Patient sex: F
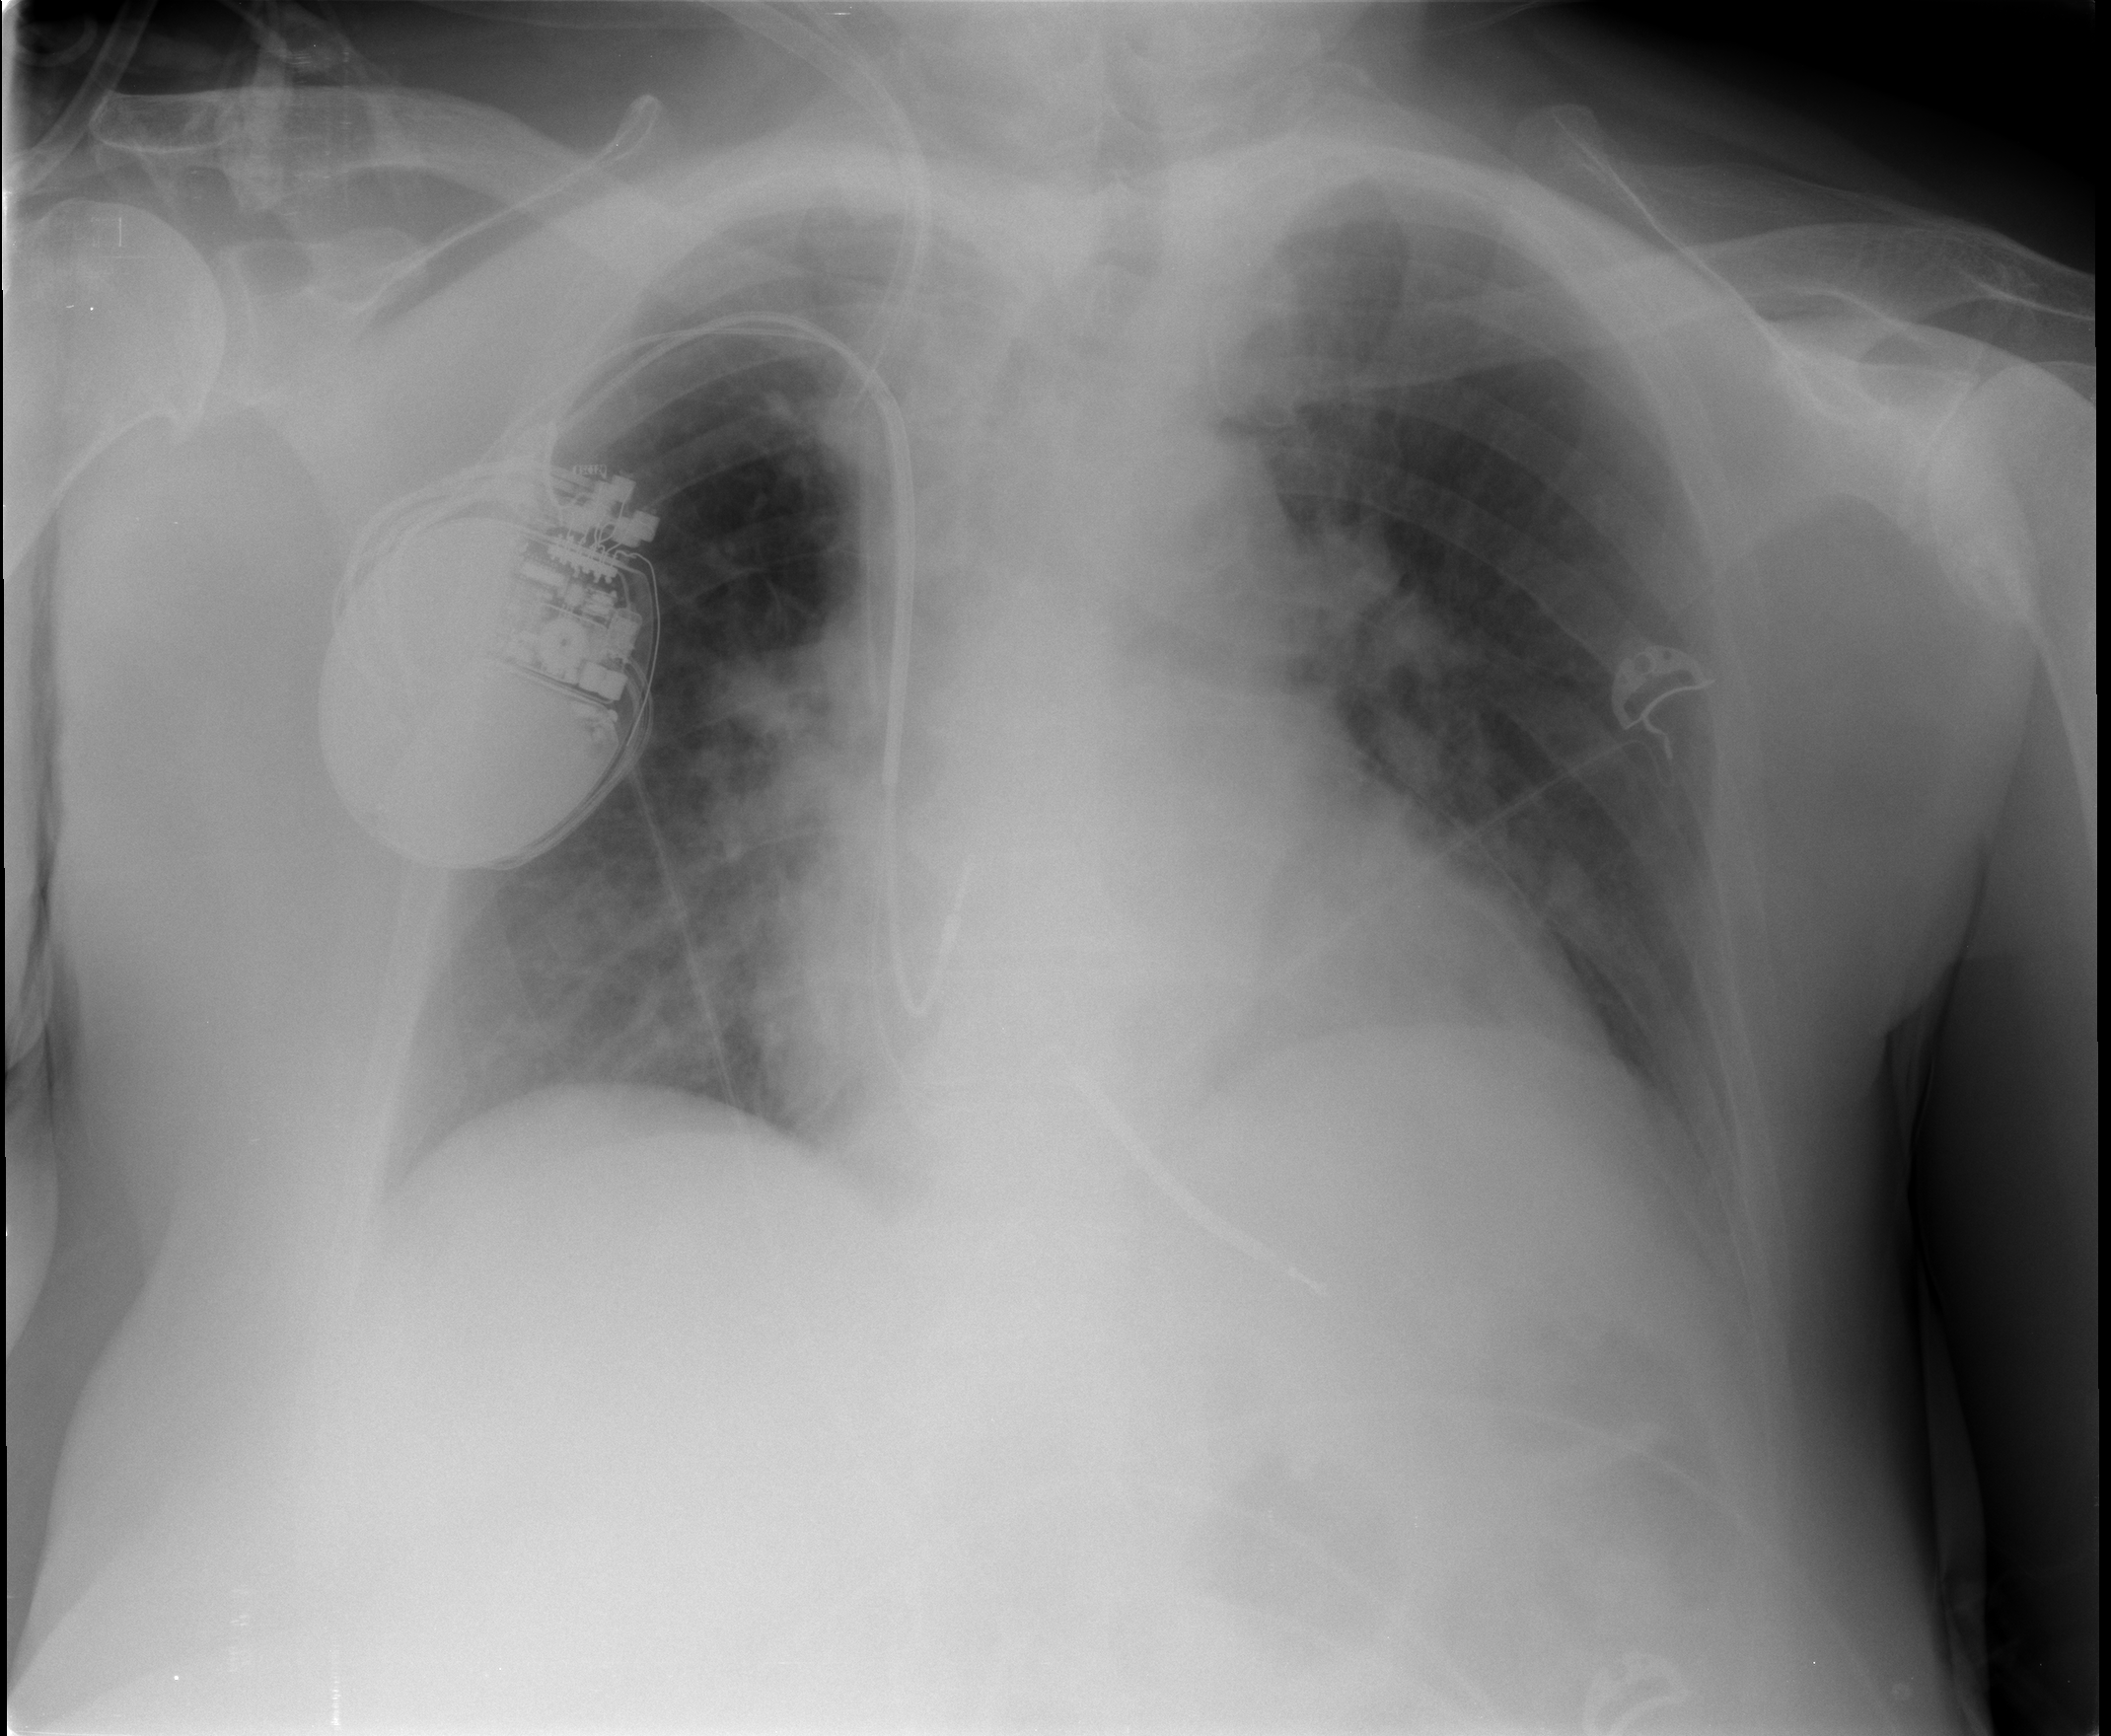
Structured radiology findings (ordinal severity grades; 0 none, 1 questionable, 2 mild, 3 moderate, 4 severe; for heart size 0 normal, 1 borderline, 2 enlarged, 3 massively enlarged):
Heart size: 2
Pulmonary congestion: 3
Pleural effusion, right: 2
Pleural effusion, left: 2
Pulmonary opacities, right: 2
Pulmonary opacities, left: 2
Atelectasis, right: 2
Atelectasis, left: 2